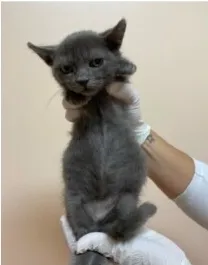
(A and B) Note the difference between the patient before treatment, with a lethargic appearance, rounded head and short stature, and after administration of levothyroxine sodium for one year.
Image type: medical_photograph (skin_photograph)